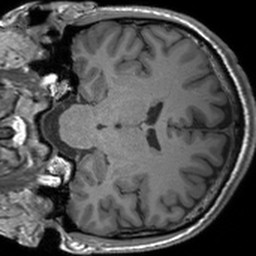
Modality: T1w
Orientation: coronal
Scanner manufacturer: siemens
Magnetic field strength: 3 T
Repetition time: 1.54 s
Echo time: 0.00234 s